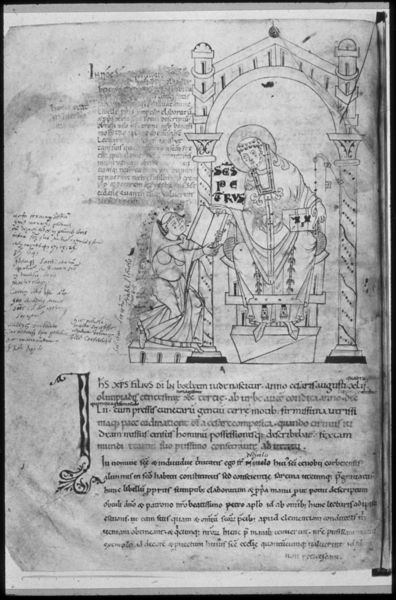
Titel: Miniatur
Institution: Paris, Bibliothèque Nationale
Schlagwörter: mann, umhang, weiß, menschen, sitzen, frau, grau, männer, schwarz, säule, säulen, zeichnung, architektur, bibel, falten, mensch, bild, brücke, kutte, sitzend, schrift, bogen, rundbogen, thron, faltenwurf, buch, seite, illustration, text, buchstaben, knien, initiale, herrscher, gebet, kapitell, buchseite, heiligenschein, jesus, mittelalter, knieen, mönch, bittsteller, heiliger, bibliothek, heilige, anbetung, bitte, handschrift, kapuze, lehre, tonsur, latein, lateinisch, kniender, kommentare, handscht